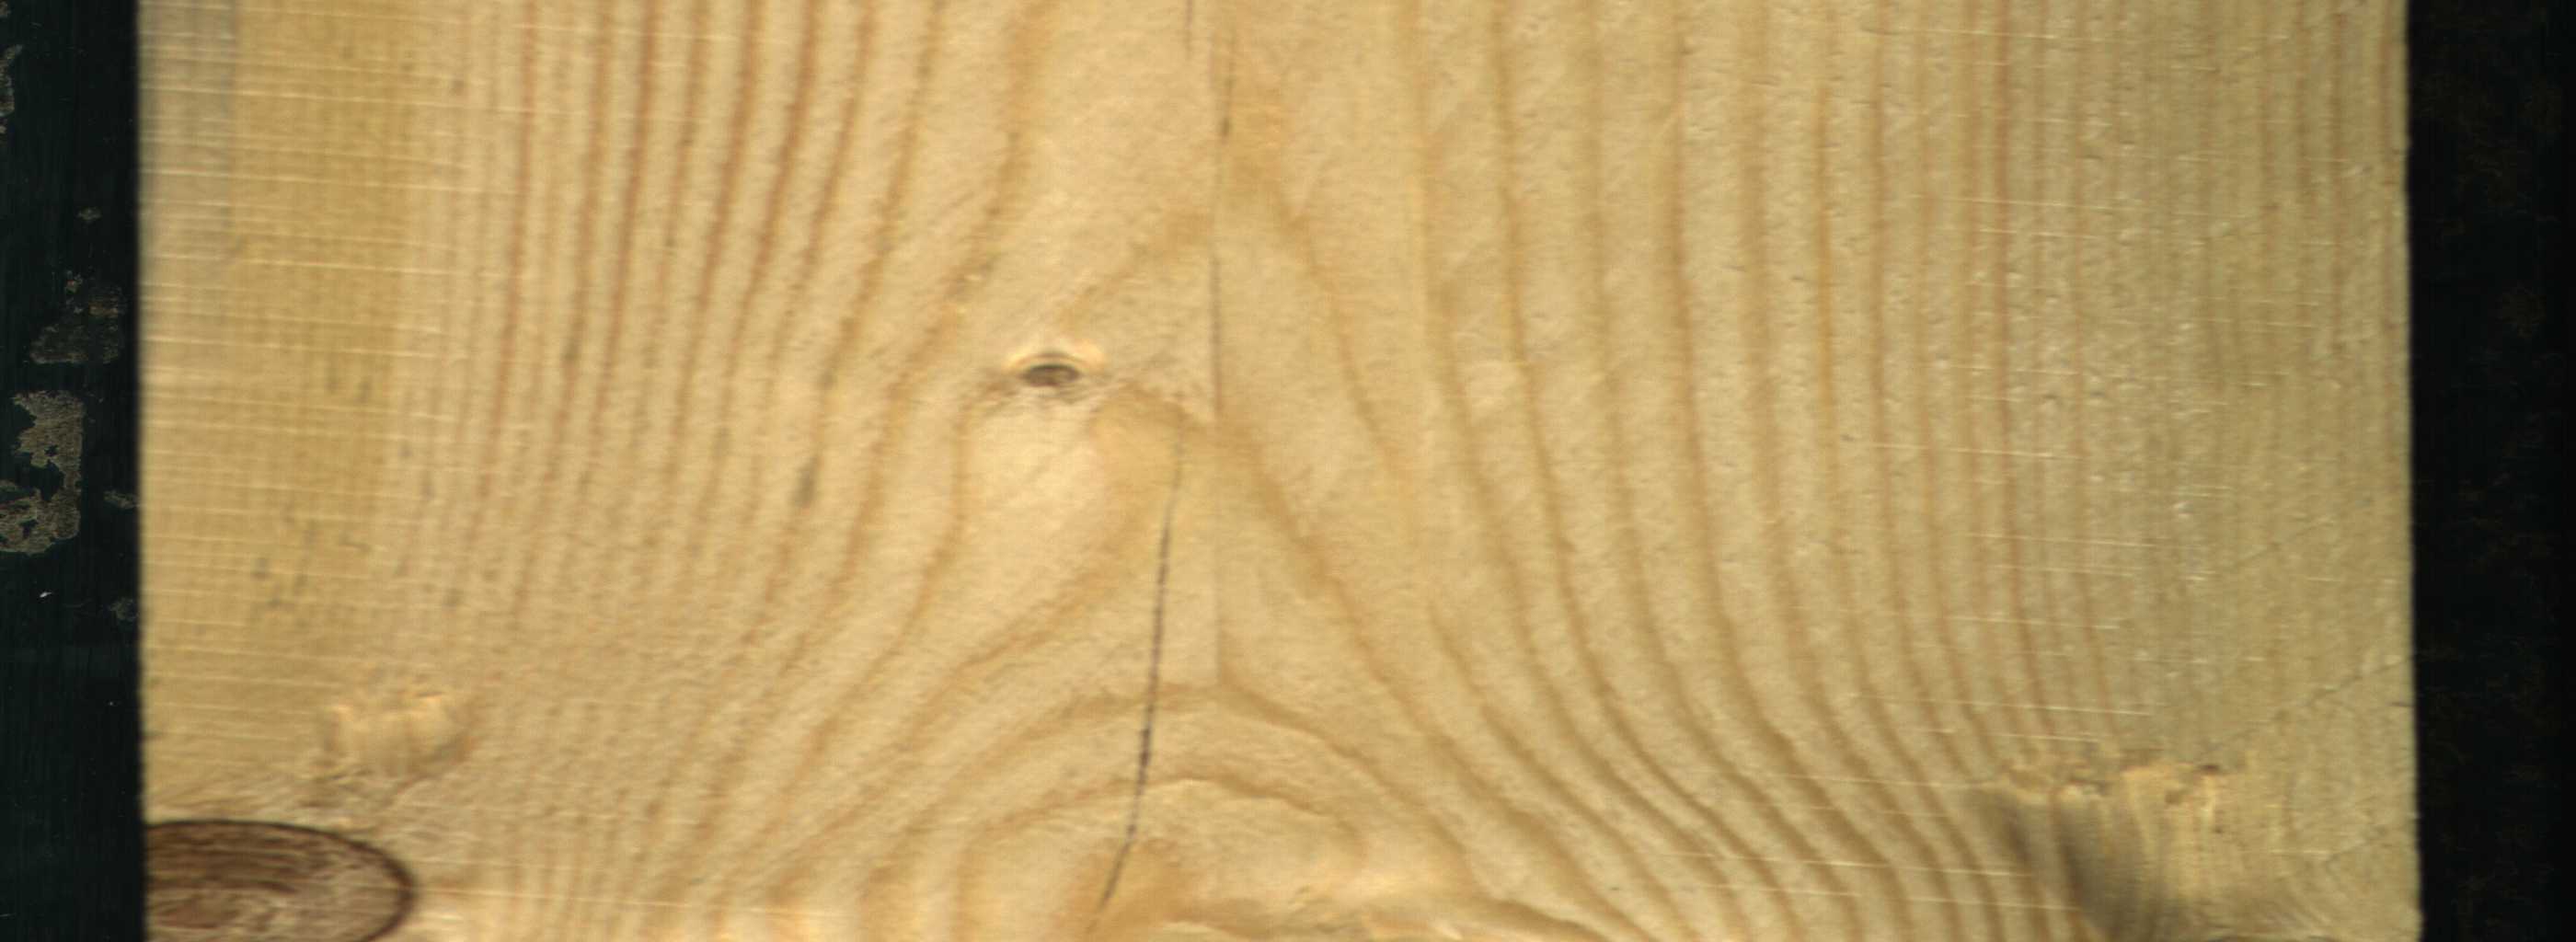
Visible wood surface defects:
Live_Knot
Live_Knot